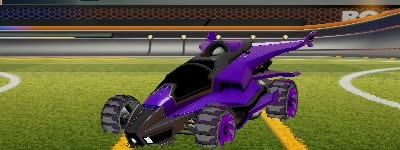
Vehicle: aftershock